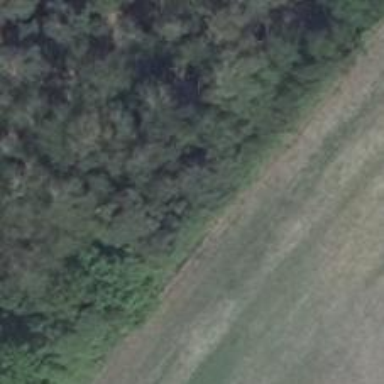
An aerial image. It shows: Hunting stand.